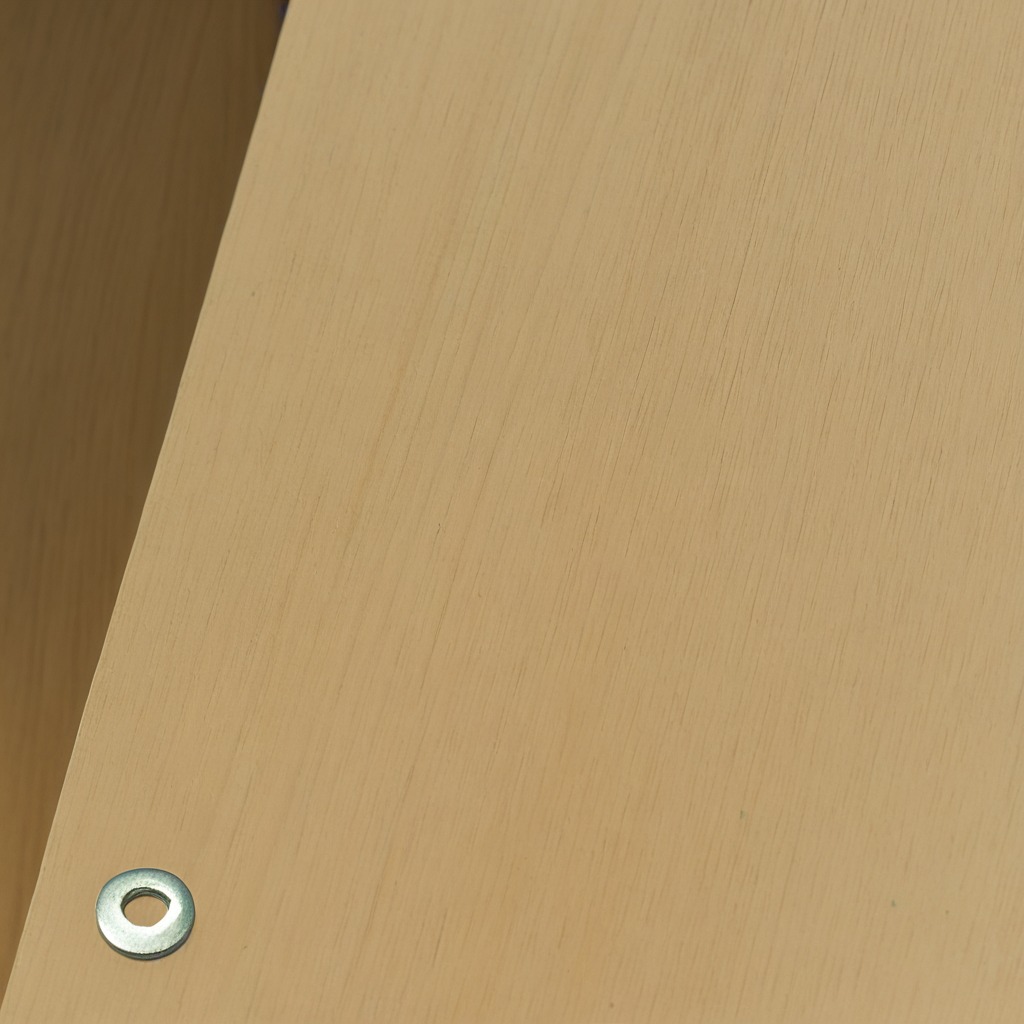
A flat metal washer lies on the plywood surface in a paint workshop lit by afternoon window light.